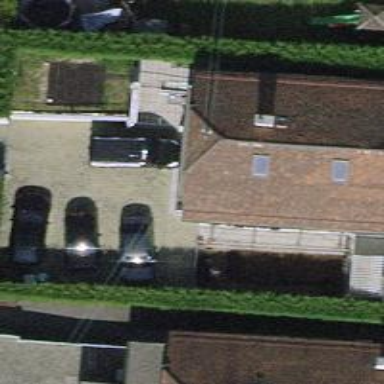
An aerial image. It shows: Detached building with half-hipped roof.